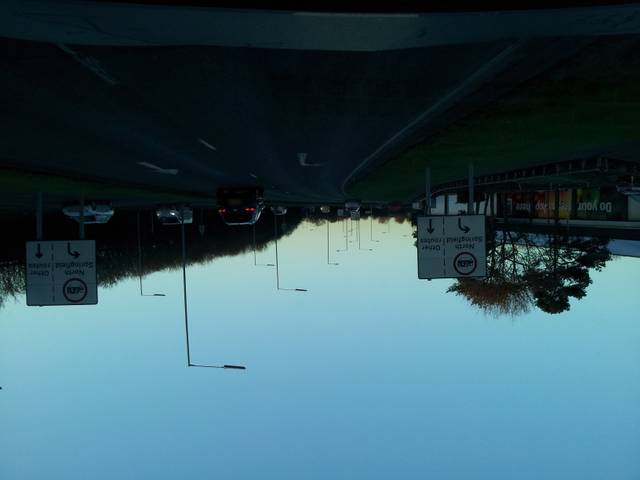
Region: United Kingdom
Coordinates: 51.746, 0.5008